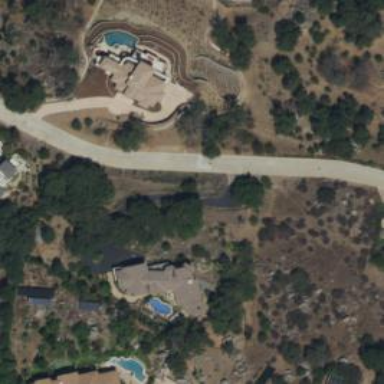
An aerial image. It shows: Driveway.